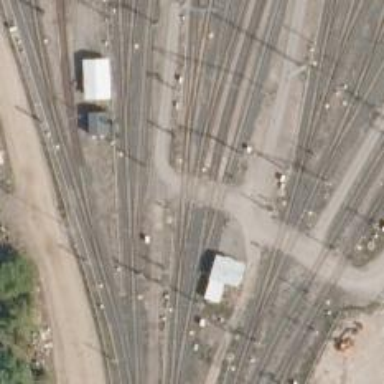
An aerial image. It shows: Level crossing along the railway.